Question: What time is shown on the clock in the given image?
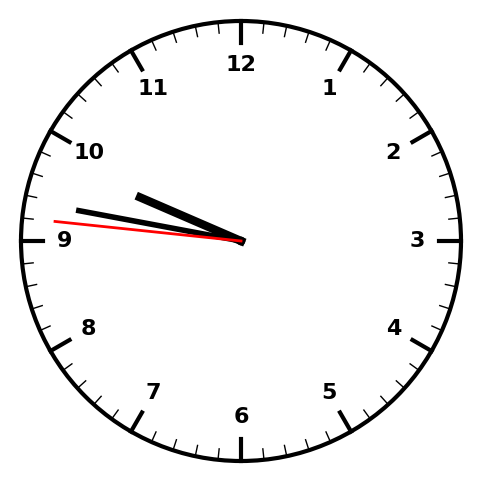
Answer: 09:46:46